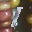
Label: 1